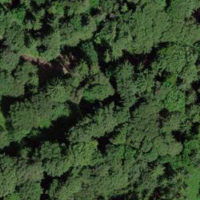
EUNIS habitat code: 44
Species observed at this site:
Falco subbuteo